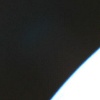
Label: space